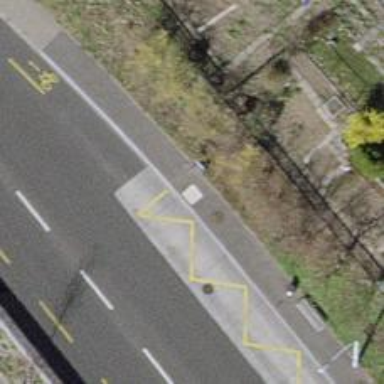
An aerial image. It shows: Bus stop with platform for public transport.